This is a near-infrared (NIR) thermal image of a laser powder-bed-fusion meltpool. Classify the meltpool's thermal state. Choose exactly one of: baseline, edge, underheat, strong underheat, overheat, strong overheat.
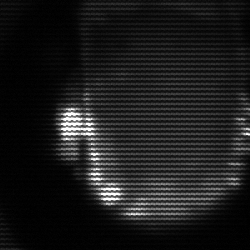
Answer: baseline